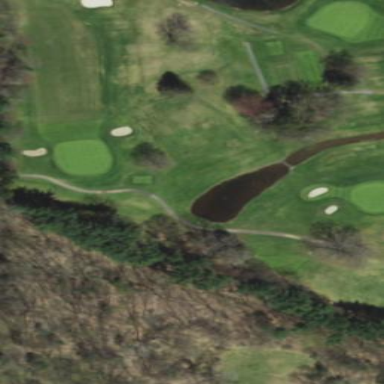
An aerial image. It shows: Golf rough area.